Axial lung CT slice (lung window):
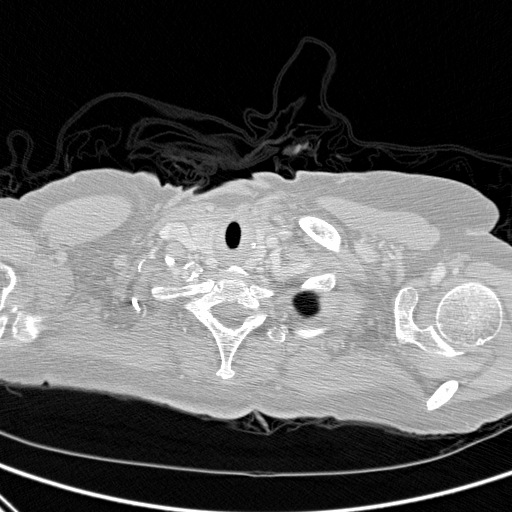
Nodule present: no